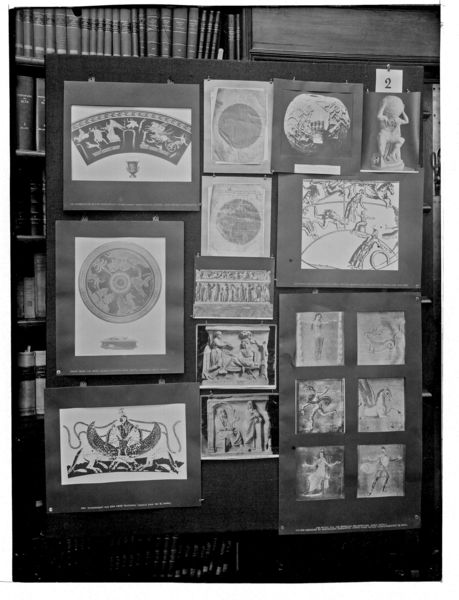
Titel: Mnemosyne (Bilderatlas, Fotos der Tafeln)
Künstler: Aby Warburg
Institution: London, The Warburg Institute Archive ©
Schlagwörter: blätter, regal, wand, boot, relief, bilder, bücher, fotos, karten, foto, antike, scheibe, schwarzweiss, photo, ausstellung, skulpturen, zahl, sammlung, aufgehängt, abbildungen, drucke, plakate, übersicht, aushang, überblick, fotografien, verschiedene, pinwand, gepinnt, schwrzw, kundtwerke